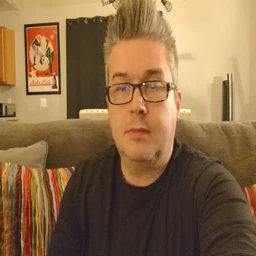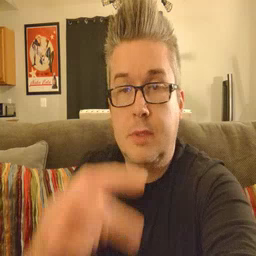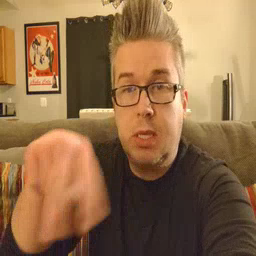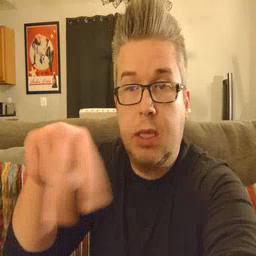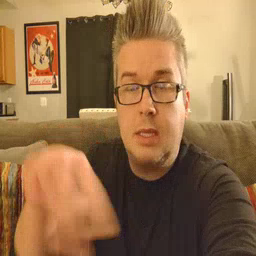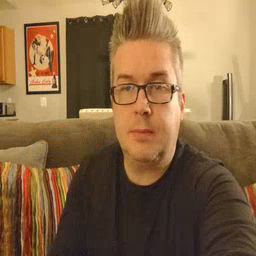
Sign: dance